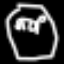
Label: octagon